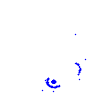
Particle: electron